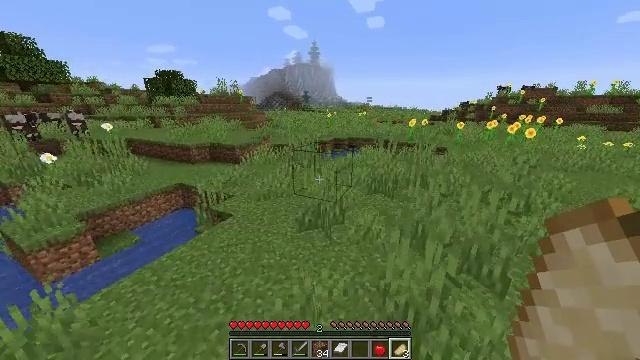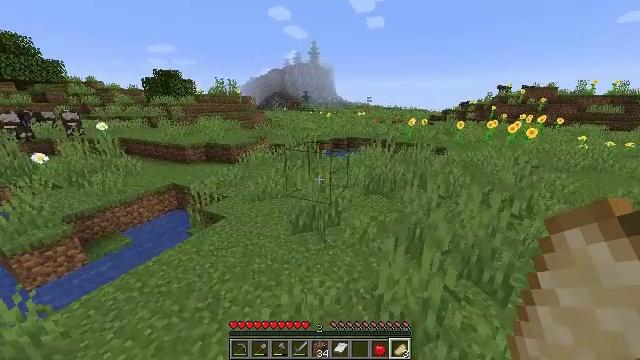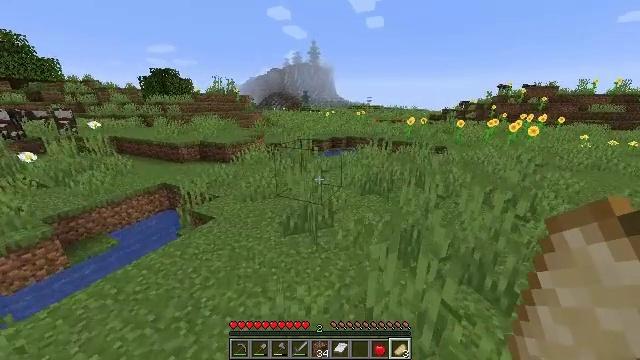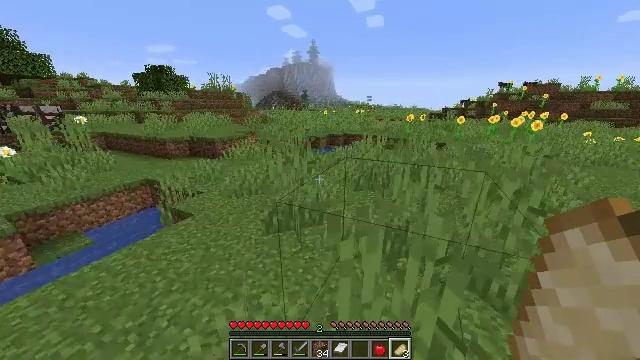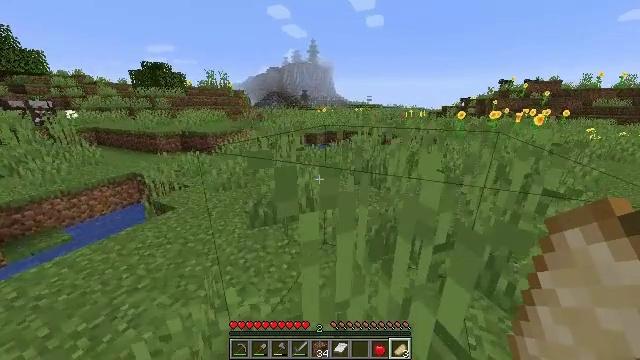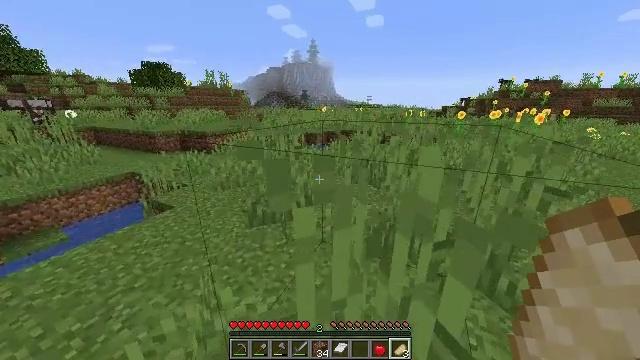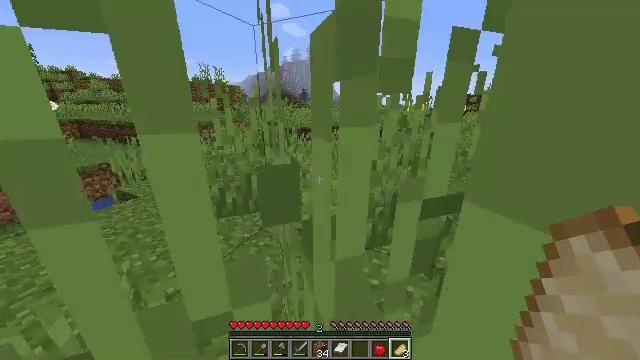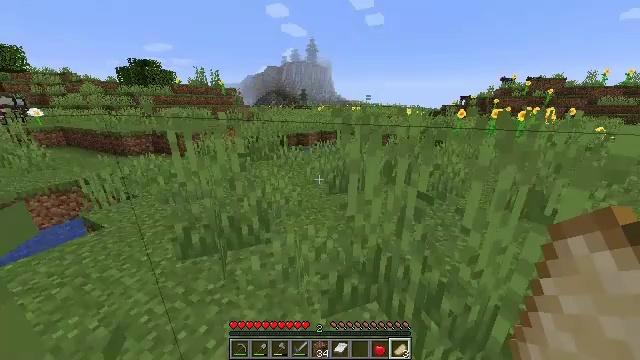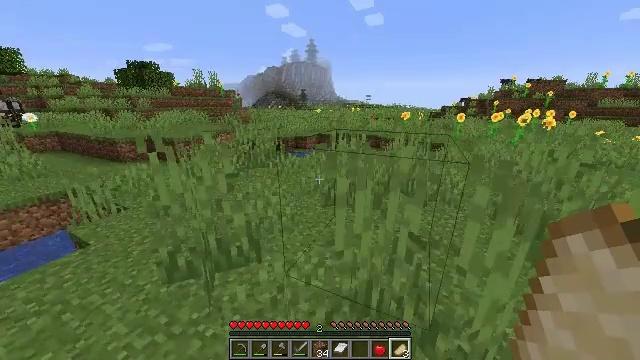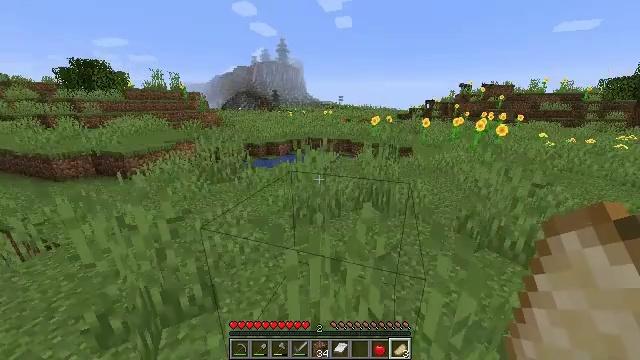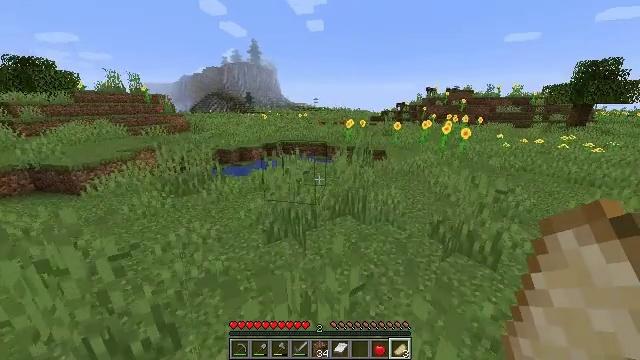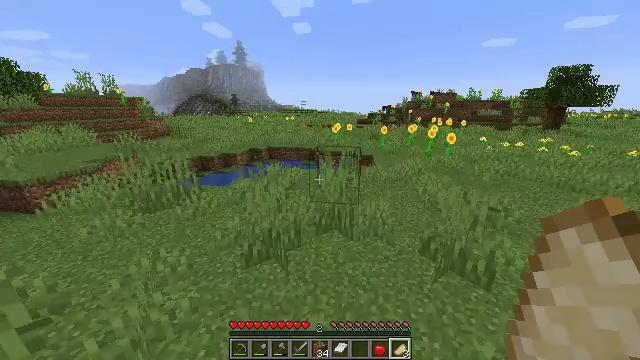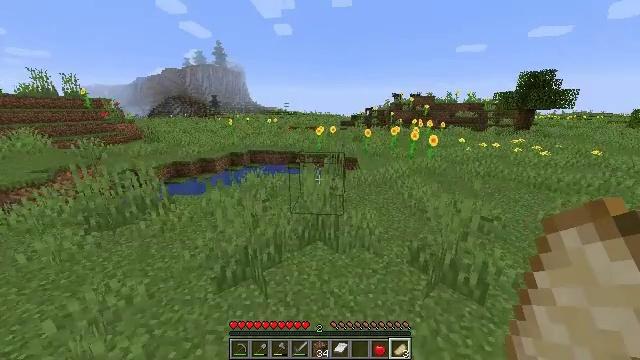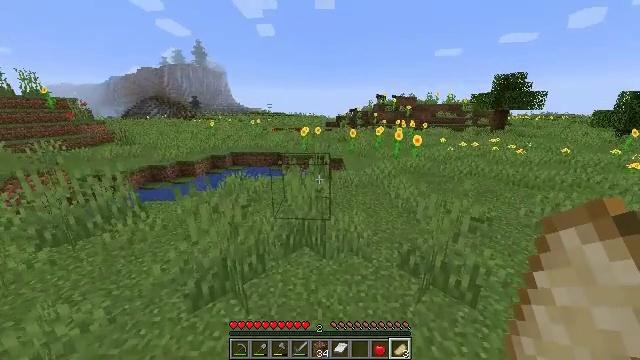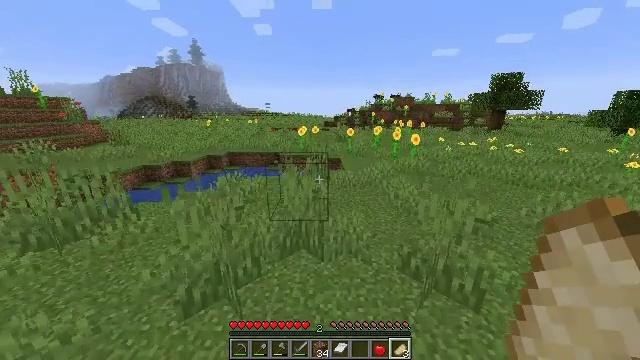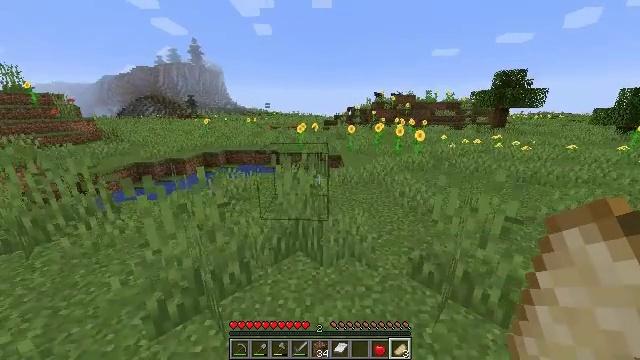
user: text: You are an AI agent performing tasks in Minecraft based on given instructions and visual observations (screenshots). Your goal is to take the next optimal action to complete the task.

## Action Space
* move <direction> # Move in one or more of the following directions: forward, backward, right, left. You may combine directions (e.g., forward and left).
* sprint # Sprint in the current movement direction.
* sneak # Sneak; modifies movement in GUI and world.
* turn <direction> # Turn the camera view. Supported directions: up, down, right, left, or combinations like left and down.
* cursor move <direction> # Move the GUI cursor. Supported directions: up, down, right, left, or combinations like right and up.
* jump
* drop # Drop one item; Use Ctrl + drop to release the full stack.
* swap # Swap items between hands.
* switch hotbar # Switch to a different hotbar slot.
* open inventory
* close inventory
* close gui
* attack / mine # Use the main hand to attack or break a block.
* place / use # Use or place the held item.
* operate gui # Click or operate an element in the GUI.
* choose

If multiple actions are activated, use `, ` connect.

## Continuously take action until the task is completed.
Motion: motion action
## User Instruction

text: Break the clay block to collect it.
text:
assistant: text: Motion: move forward and move right, sprint, jump
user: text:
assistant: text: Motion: move forward and move right, sprint, jump
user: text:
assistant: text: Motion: move forward and move right, sprint, jump
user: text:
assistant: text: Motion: move forward and move right, sprint, jump
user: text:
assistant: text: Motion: move forward and move right, sprint, jump
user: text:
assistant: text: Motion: move forward and move right, sprint, jump
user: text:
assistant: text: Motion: move forward and move right, sprint, jump
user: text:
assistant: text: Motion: move forward and move right, sprint, jump
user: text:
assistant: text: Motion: move forward and move right, sprint, turn right, jump
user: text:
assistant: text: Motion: move forward, sprint, turn right, jump
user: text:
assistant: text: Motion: move forward, sprint, turn right, jump
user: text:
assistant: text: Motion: move forward, sprint, turn right, jump
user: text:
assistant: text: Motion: move forward, sprint, turn right, jump
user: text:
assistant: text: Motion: move forward, sprint, jump
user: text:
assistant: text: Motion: move forward, sprint, jump
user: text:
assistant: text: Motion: move forward, sprint, jump
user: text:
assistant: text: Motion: move forward, sprint, jump
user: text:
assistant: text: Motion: move forward, sprint, jump
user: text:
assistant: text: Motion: move forward, sprint, jump
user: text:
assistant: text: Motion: move forward, sprint, jump
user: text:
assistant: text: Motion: move forward, sprint, jump
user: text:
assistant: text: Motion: move forward, sprint, jump
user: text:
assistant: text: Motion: move forward, sprint, jump
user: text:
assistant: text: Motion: move forward, sprint, jump
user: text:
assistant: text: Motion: move forward, sprint, jump
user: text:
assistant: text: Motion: move forward, sprint, jump
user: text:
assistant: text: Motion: move forward, sprint, use / place, jump
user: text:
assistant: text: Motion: move forward, sprint, use / place, jump
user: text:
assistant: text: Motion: move forward, sprint, use / place, jump
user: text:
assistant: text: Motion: move forward and move right, sprint, use / place, jump